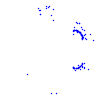
Particle: kaon